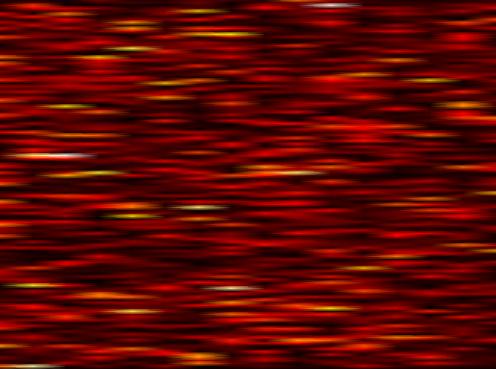
Label: OFDM